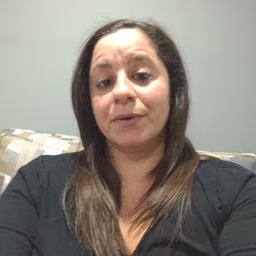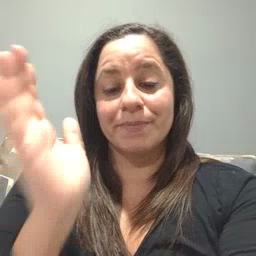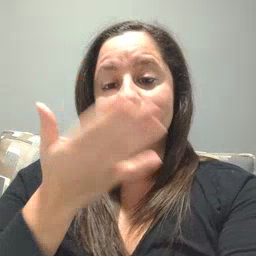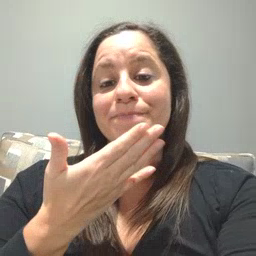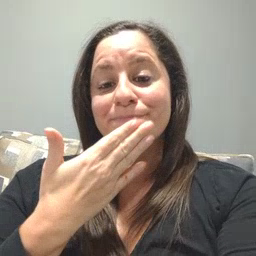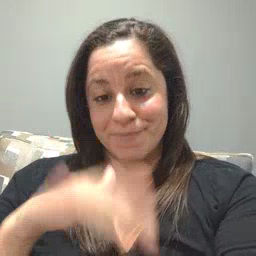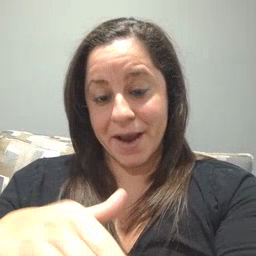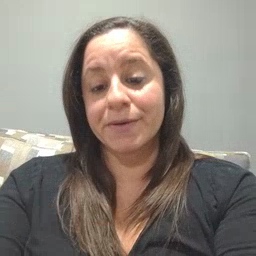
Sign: bad